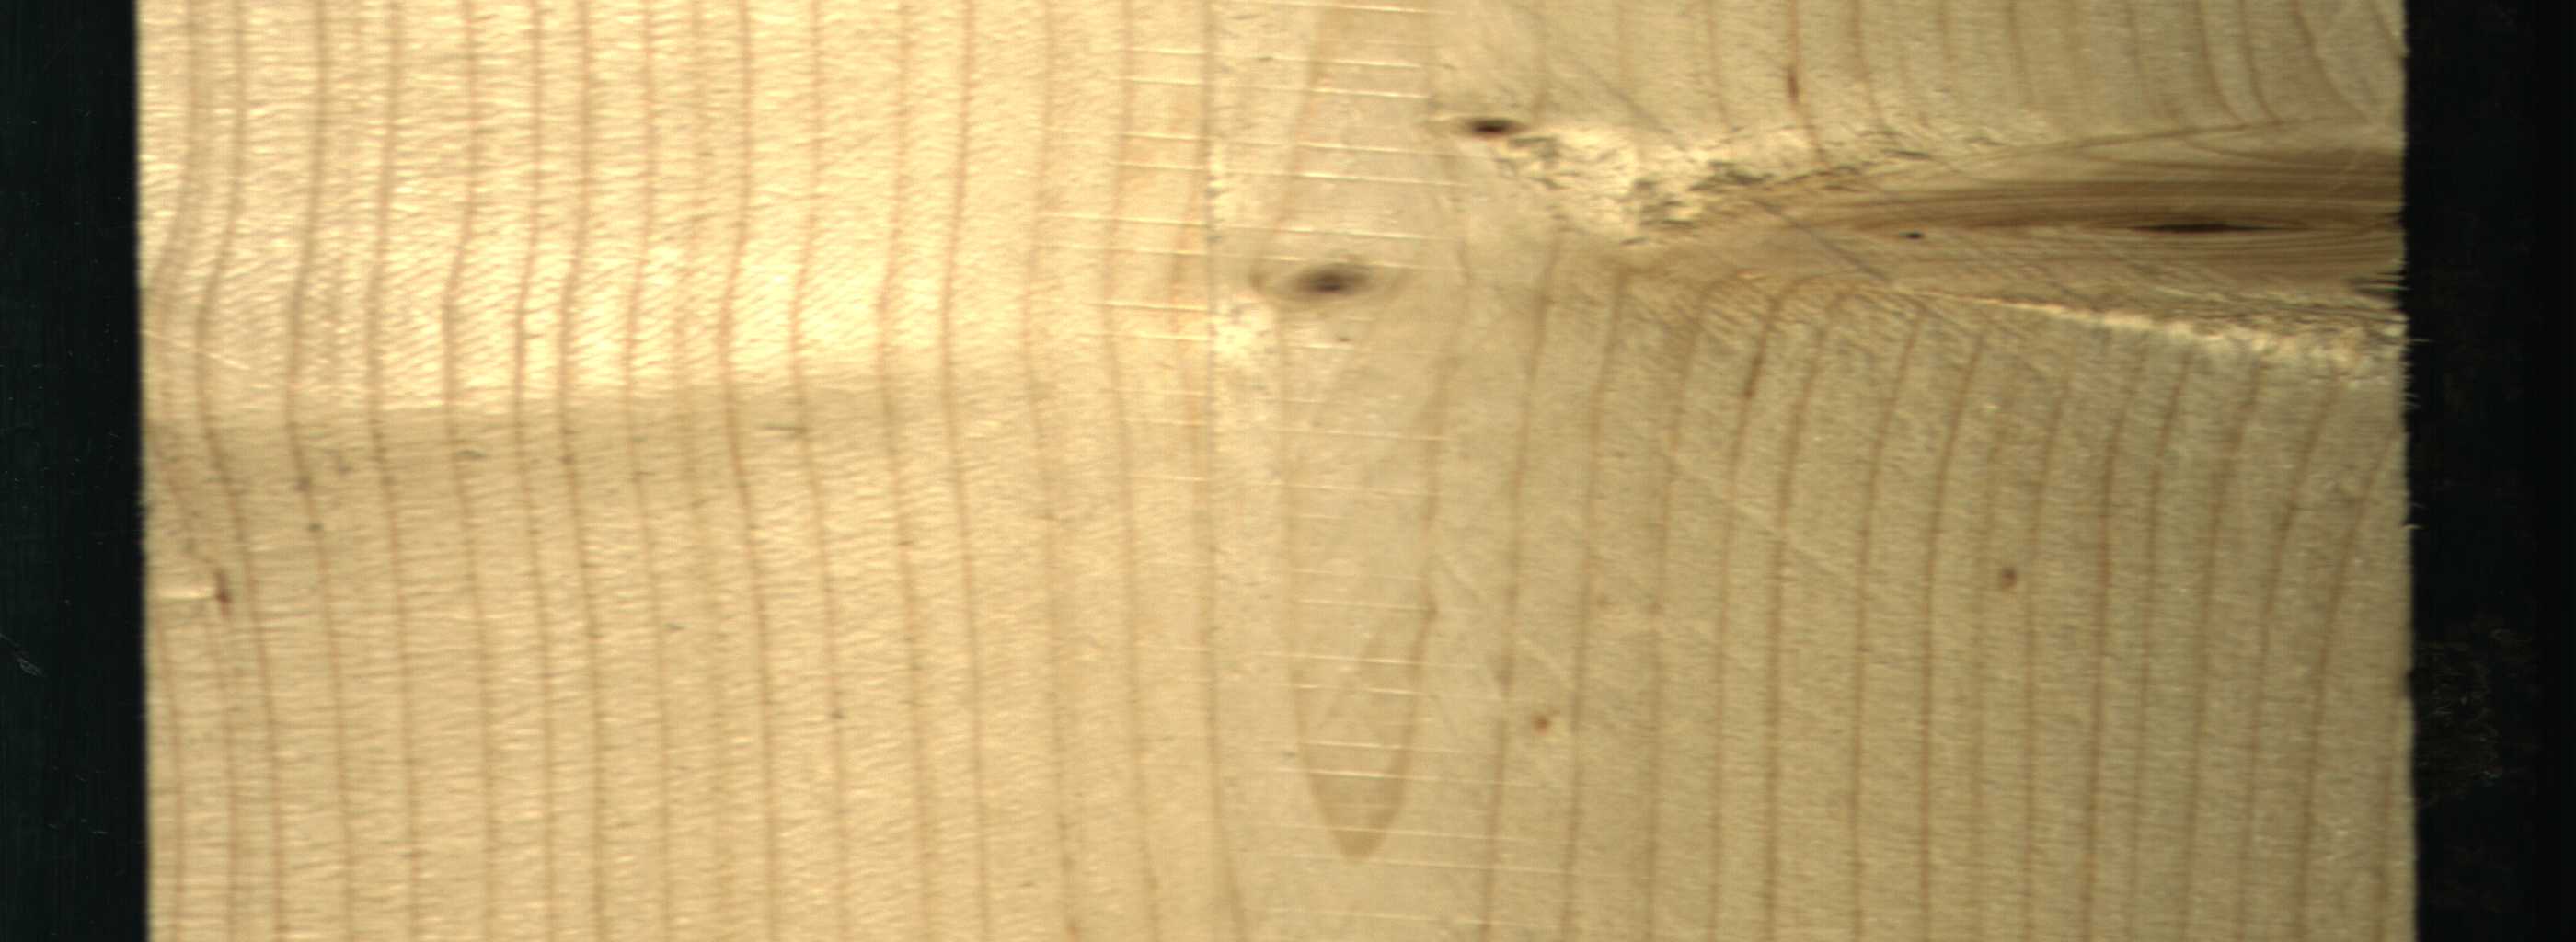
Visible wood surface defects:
Live_Knot
Live_Knot
Live_Knot